Field crop: maize
Growth stage: 2
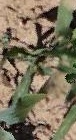
Species: maize